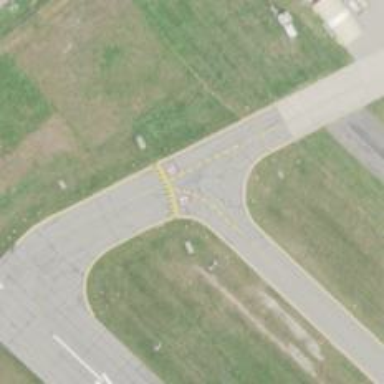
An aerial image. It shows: Image of taxiway at airport.